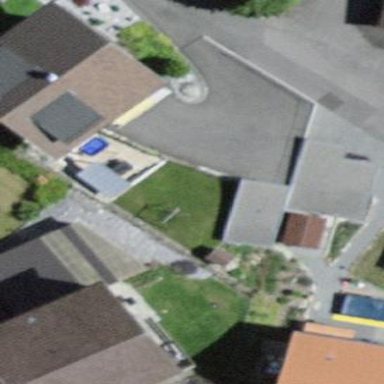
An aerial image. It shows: View of roof of building.